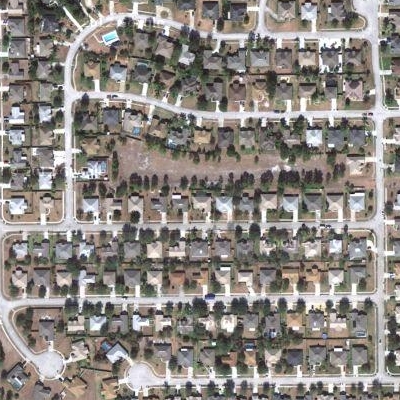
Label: fResident